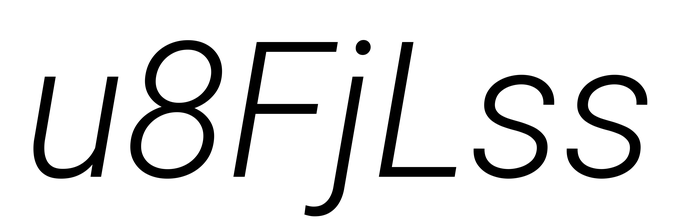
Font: Roboto-Italic_Light_Italic